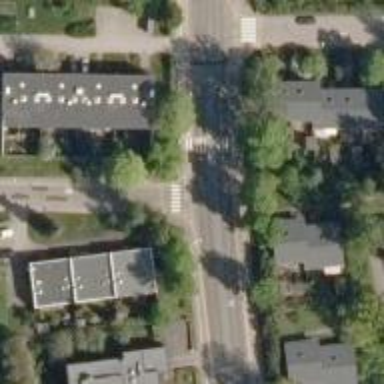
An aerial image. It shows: Marked crossing with pedestrian island.